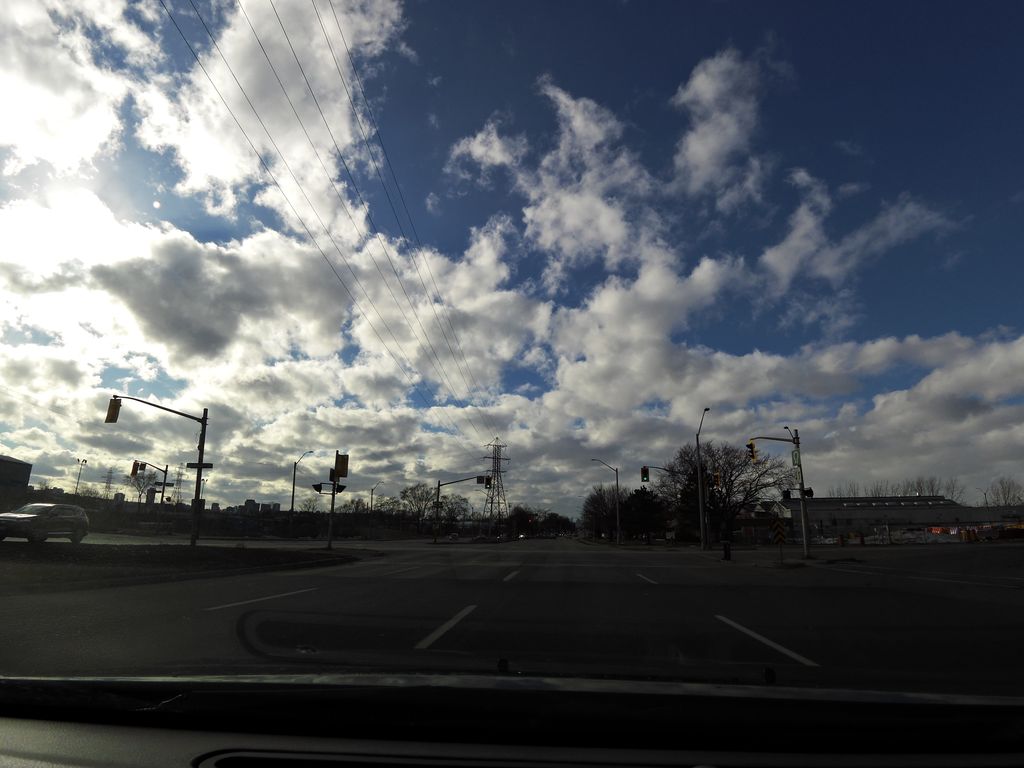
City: hamilton